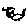
Label: cat